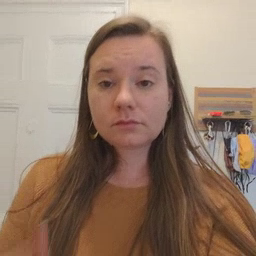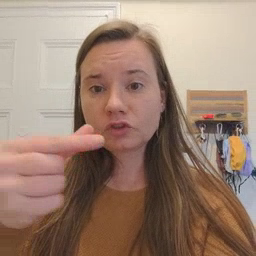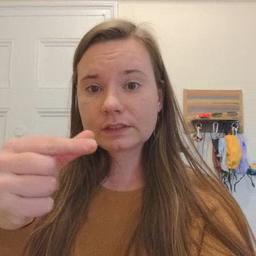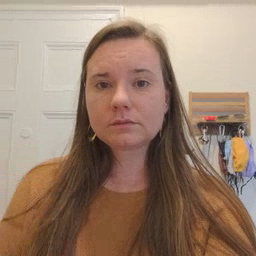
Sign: green